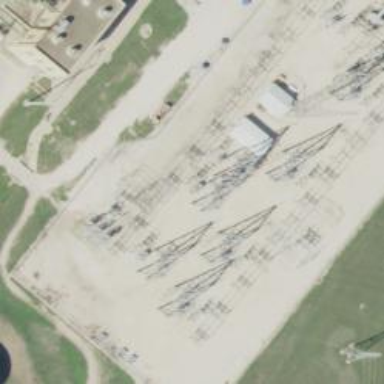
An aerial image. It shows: Switch for power supply.